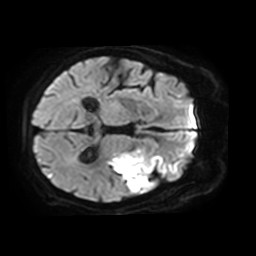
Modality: TRACE
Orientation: axial
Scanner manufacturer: philips
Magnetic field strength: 3 T
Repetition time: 4.034 s
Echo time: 0.05928 s